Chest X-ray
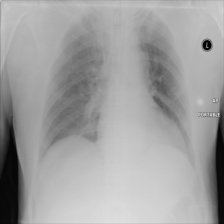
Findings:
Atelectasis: negative
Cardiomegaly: negative
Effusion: negative
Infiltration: negative
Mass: negative
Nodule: negative
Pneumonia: negative
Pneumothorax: negative
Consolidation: negative
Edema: negative
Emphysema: negative
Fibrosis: negative
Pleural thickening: negative
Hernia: negative